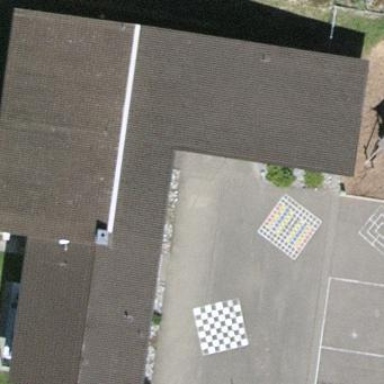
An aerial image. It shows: School building.